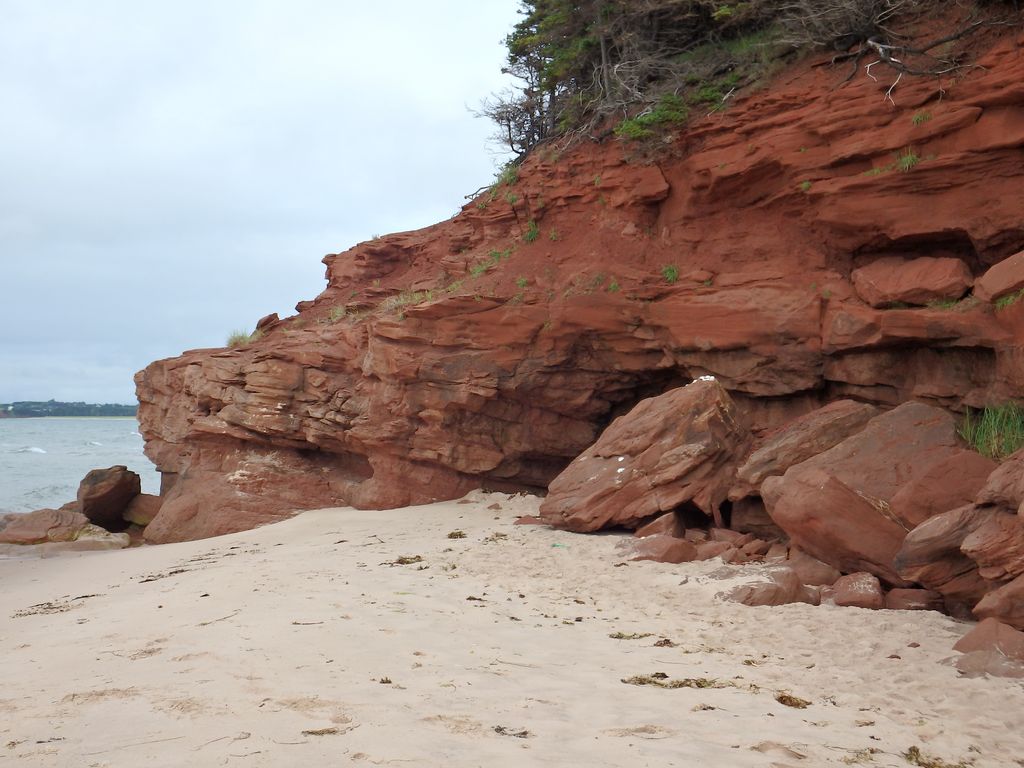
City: charlottetown